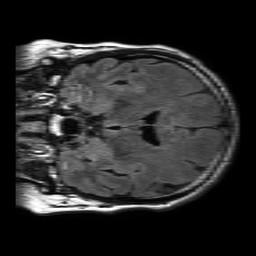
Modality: FLAIR
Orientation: coronal
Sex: male
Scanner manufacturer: philips
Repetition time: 11 s
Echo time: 0.125 s